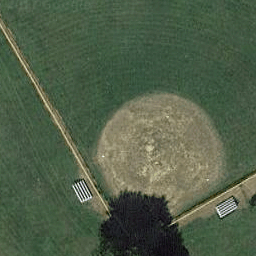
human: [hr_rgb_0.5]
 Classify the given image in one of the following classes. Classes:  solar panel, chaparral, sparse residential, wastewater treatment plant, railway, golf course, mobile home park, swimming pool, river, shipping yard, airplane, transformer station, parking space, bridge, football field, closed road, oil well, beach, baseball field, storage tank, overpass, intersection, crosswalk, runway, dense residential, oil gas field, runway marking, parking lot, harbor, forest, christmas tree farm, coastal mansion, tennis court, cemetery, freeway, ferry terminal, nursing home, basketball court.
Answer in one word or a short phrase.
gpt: baseball field